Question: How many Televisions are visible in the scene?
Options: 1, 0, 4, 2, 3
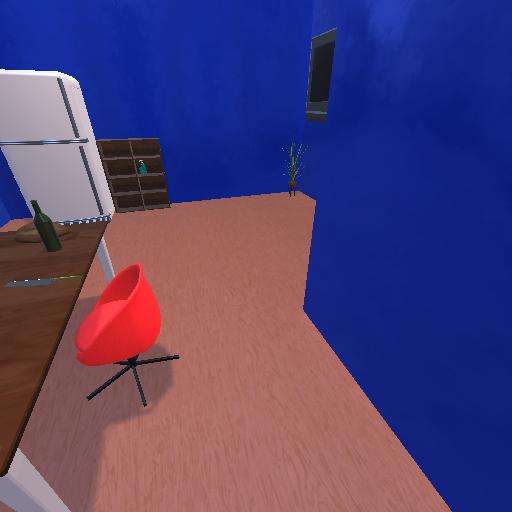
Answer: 1